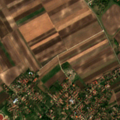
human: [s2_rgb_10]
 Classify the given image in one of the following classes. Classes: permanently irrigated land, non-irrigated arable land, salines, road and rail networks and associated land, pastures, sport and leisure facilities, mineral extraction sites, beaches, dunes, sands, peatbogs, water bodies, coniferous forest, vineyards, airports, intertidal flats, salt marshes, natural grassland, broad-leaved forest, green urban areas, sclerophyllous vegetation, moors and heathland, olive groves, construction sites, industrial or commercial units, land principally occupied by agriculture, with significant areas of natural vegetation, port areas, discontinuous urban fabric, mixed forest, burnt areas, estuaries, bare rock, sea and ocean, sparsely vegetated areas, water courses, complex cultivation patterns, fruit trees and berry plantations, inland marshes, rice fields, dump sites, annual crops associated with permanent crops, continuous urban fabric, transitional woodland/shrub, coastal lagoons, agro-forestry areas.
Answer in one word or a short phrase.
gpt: discontinuous urban fabric, industrial or commercial units, non-irrigated arable land, land principally occupied by agriculture, with significant areas of natural vegetation